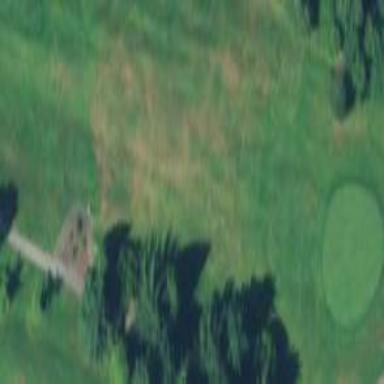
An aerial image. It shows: Well-maintained mown grass area used as golf fairway.